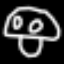
Label: mushroom